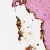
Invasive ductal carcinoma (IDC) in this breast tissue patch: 0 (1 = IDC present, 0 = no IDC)